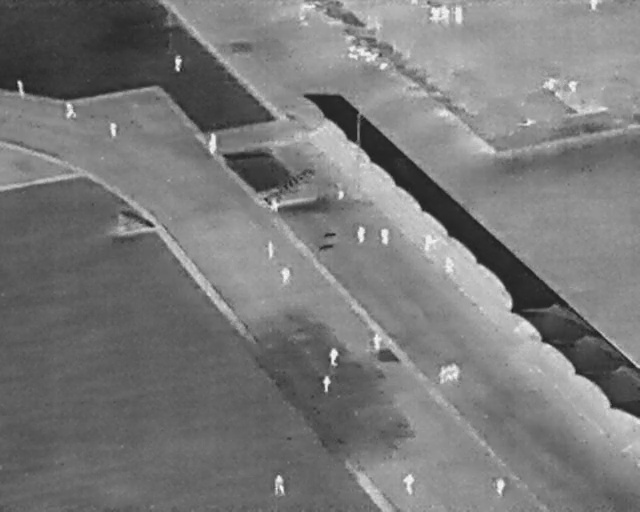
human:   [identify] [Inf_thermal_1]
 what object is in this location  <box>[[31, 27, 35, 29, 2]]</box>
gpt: <ref>1 medium person at the top</ref>

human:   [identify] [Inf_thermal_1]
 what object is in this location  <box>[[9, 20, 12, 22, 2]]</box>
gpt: <ref>1 medium person at the top left</ref>

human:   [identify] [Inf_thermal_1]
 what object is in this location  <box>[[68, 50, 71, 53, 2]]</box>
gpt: <ref>1 medium person at the right</ref>